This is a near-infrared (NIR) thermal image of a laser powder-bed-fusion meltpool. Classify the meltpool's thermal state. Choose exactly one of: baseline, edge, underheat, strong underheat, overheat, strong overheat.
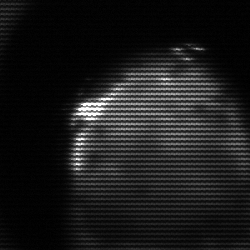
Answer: edge